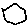
Label: hexagon